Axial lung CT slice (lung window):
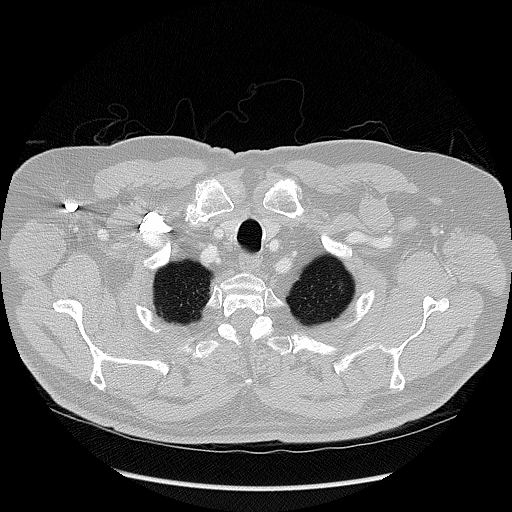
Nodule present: no